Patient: sex M, age 65
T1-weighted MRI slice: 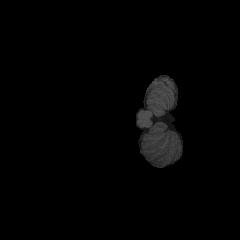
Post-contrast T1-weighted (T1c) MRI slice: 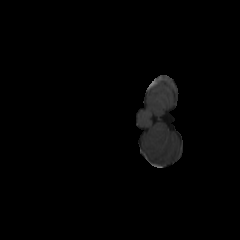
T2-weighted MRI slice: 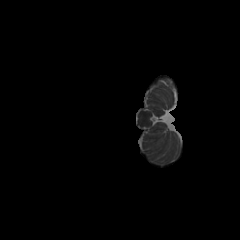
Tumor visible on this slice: no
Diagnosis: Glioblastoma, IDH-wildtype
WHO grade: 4